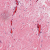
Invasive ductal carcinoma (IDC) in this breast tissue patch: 0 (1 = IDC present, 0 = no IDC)